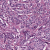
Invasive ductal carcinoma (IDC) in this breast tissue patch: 1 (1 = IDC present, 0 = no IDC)